Question: Hello I am having a real problem implementing the code below in the JSFiddle. It works perfectly in the fiddle but when I implement it into my website it does not work. Below is an image of what I have in my html. It is a horizontal menu bar with a drop down horizontal menu bar below.
<URL> The main difference that I can see is making the css .active instead of .hover which is what I had previously.

The CSS that is not working
'''
#menu, #menu ul {
margin: 0 auto;
padding: 0;
background-color: #FFFFFF;
}
#menu {
font-weight:400;
display: table;
width: 100%;
list-style: none;
position: relative;
top: -20px;
text-align: center;
left: -10px;
-webkit-box-shadow: 0px 3px 5px 0px rgba(50, 50, 50, 0.75);
-moz-box-shadow: 0px 3px 5px 0px rgba(50, 50, 50, 0.75);
box-shadow: 0px 3px 5px 0px rgba(50, 50, 50, 0.75);
font-size: 18px;
height: 20px;
z-index: 1101;
}
#menu.fixed {
position: fixed;
top: 0;
width: 100%;
}
#menu li {
display: table-cell;
list-style: none;
padding-right: 10px;
left: 50px;
vertical-align: middle;
}
#menu > li.active > ul {
background:#FFF;
display: block;
left: 0;
width: 100%;
-webkit-box-shadow: 0px 3px 2px 0px rgba(50, 50, 50, 0.75);
-moz-box-shadow: 0px 3px 2px 0px rgba(50, 50, 50, 0.75);
box-shadow: 0px 3px 2px 0px rgba(50, 50, 50, 0.75);
border-top:thin dotted #999;
top: 32px;
height: 30px;
}
#menu > li > ul {
display: none;
position: absolute;
text-align: center;
}
#menu li a {
display: block;
padding: 2px 10px;
text-decoration: none;
font-weight: 400;
white-space: nowrap;
color: #333;
}
#menu li a:hover {
color: #28B701;
font-size: 18px;
vertical-align: middle;
font-family: 'Lato', "sans-serif; 700;";
}
#menu li ul li {display: inline-block;
float:none; }
'''
This is a <URL> of the broken page as I believe this is a site specific issue, I shall delete it for future posterity of this post.
PLEASE PLEASE HELP ME!
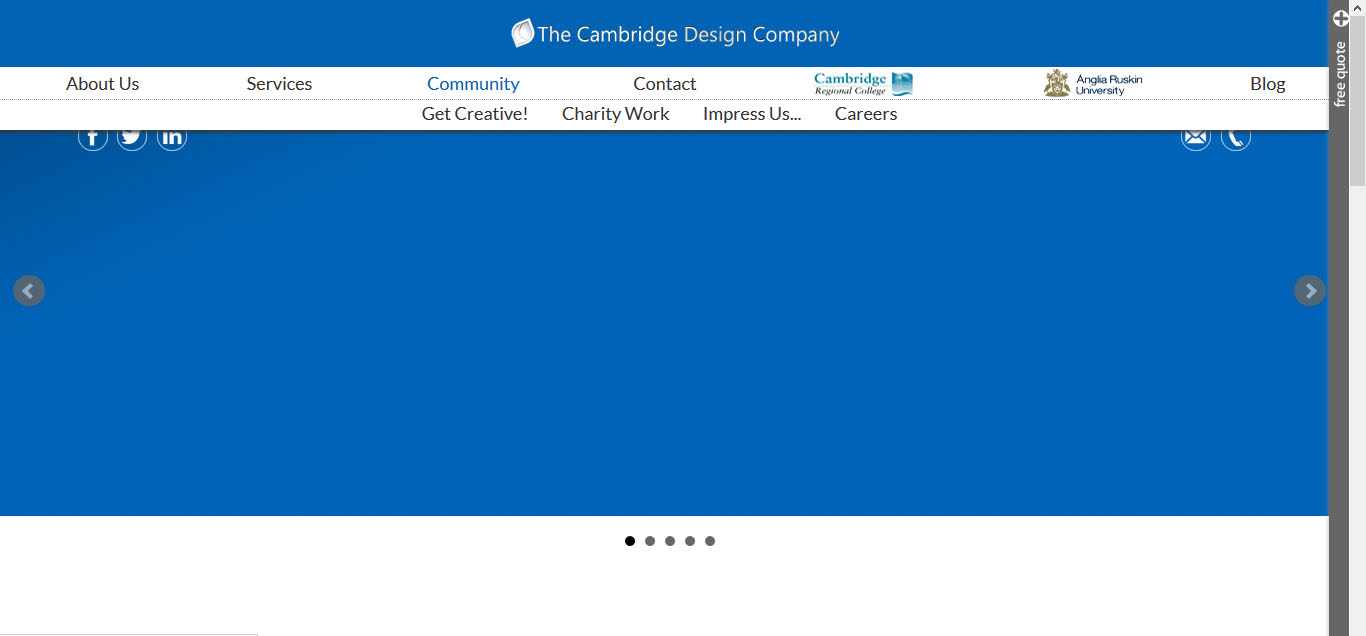
Answer: Your issue is that you are executing the javascript for the menu before the page is finished loading. The reason it works in the jsFiddle is because you have it set to execute the javascript 'onLoad', but in your actual website you are executing it immediately.
The solution is to wrap your javascript code in the jQuery DOM Ready event handler so that it executes when the DOM is ready:
'''
$(function () {
$('#menu > li').hover(function() {
$( this ).addClass( "active" ).siblings().removeClass("active");
});
});
'''
<URL>